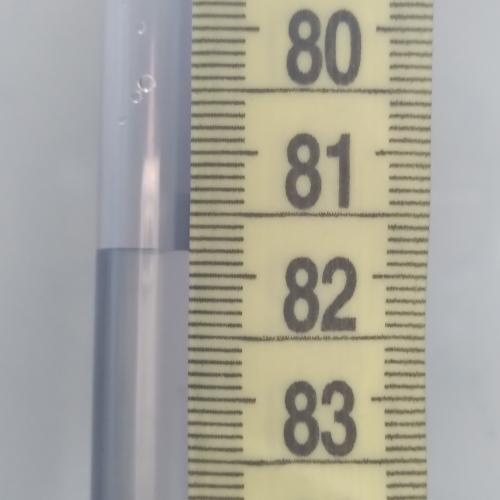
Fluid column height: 81.8 cm